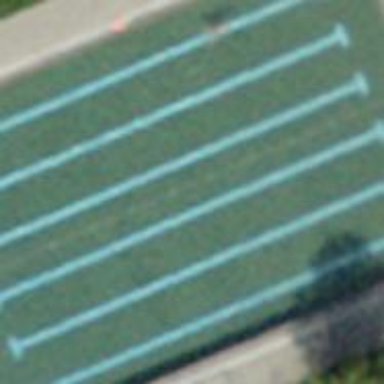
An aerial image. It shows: Swimming pool within leisure land area designed for swimming activities.